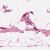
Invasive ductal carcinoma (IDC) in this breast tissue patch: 0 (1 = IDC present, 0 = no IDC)